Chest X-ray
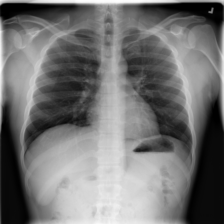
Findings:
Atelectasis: negative
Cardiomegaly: negative
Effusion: negative
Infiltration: positive
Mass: negative
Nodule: negative
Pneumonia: negative
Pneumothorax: negative
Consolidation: negative
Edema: negative
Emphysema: negative
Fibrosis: negative
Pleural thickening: negative
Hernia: negative